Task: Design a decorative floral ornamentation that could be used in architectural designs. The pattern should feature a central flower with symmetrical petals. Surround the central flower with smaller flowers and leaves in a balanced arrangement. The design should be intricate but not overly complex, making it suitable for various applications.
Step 705:
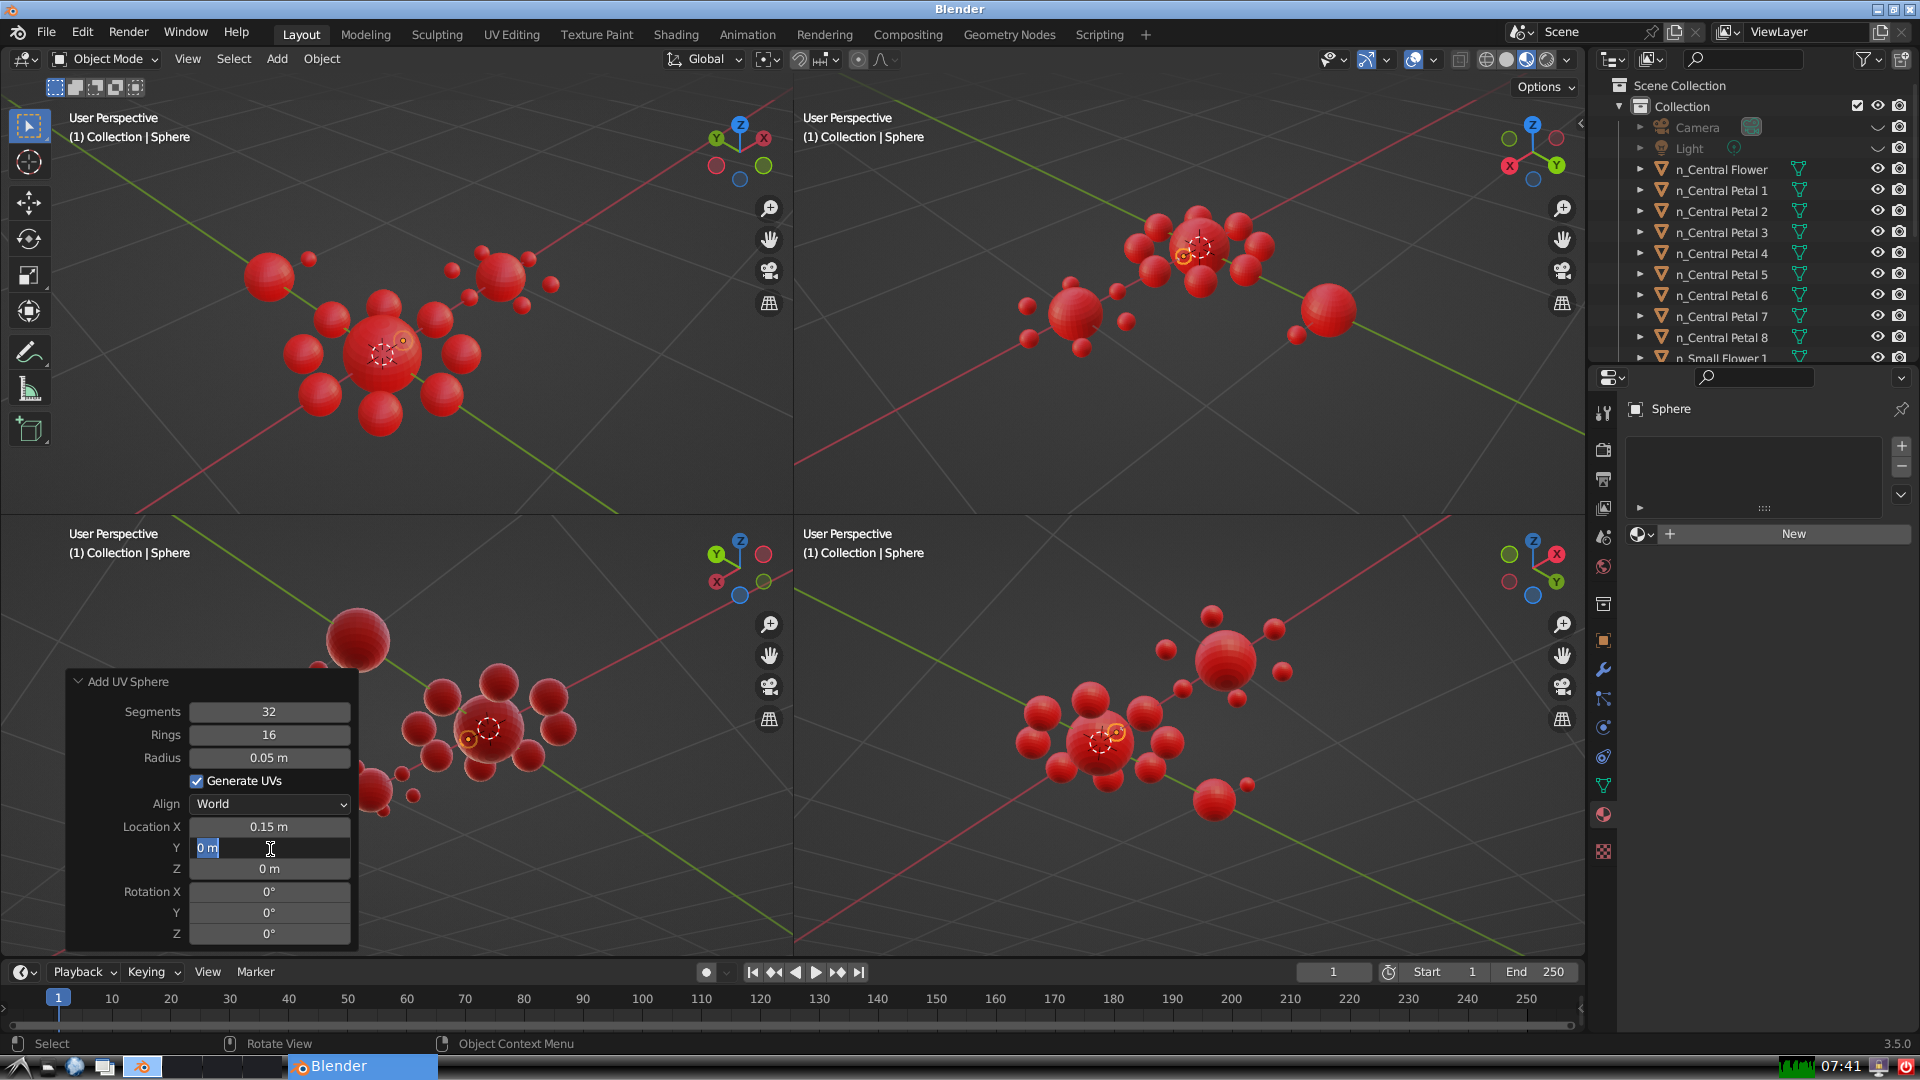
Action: input_text: 1.2598076211353315